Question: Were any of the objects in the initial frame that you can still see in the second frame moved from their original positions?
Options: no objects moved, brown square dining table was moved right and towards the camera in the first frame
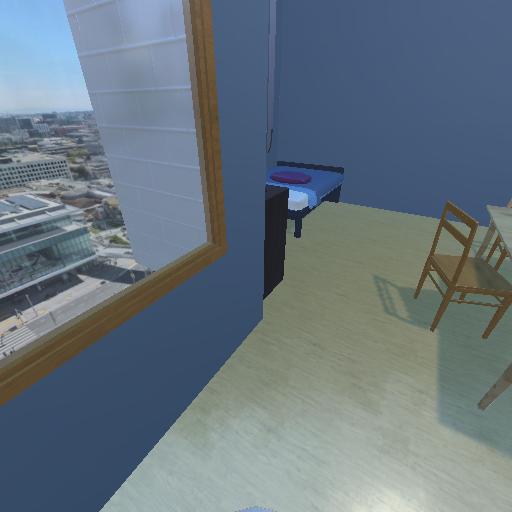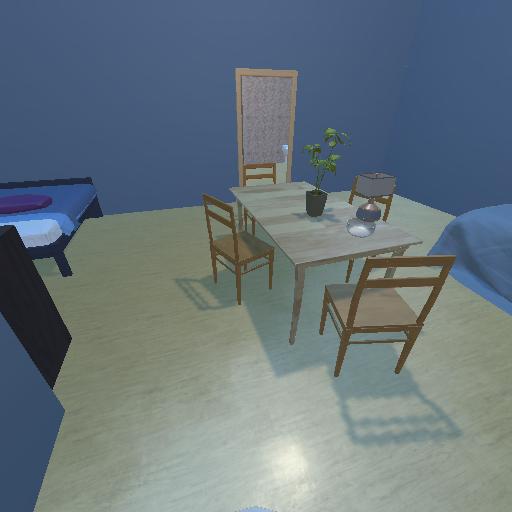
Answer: no objects moved